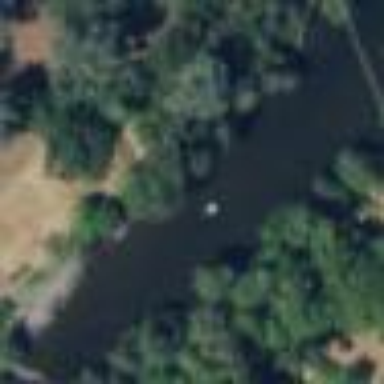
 perfect for leisure and swimming activities."